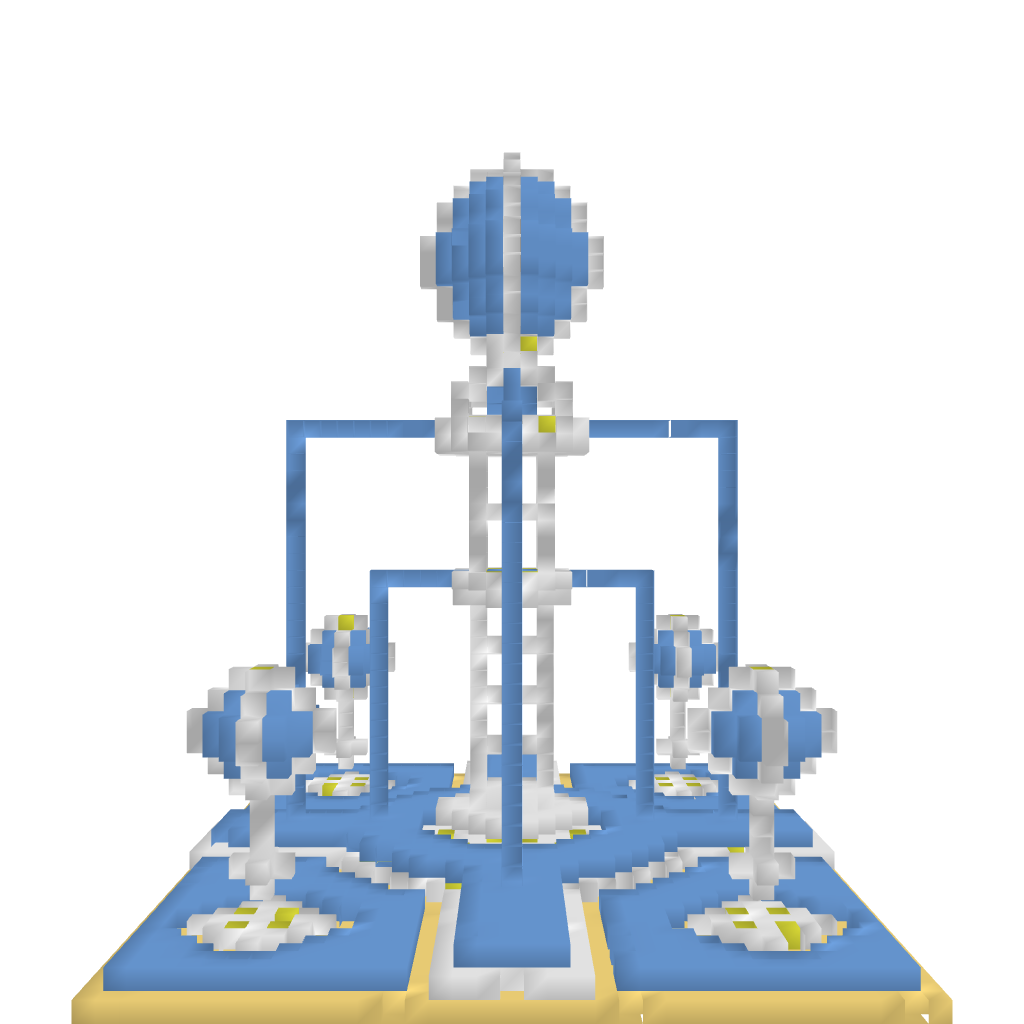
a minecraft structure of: Paul's Fountain 01 high quality